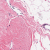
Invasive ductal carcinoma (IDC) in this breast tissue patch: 0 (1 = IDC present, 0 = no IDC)